Question: my asp boundfield:
'''
<asp:BoundField DataField = "SiteUrl" HtmlEncode="false" HeaderText = "Team Site URL" SortExpression = "SiteUrl" ></asp:BoundField>
'''
My itextsharpcode
'''
for (int i = 0; i < dtUIExport.Rows.Count; i++)
{
for (int j = 0; j < dtUIExport.Columns.Count; j++)
{
if (j == 1)
{ continue; }
string cellText = Server.HtmlDecode(dtUIExport.Rows[i][j].ToString());
// cellText = Server.HtmlDecode((domainGridview.Rows[i][j].FindControl("link") as HyperLink).NavigateUrl);
// string cellText = Server.HtmlDecode((domainGridview.Rows[i].Cells[j].FindControl("hyperLinkId") as HyperLink).NavigateUrl);
iTextSharp.text.Font font = new iTextSharp.text.Font(bf, 10, iTextSharp.text.Font.NORMAL);
font.Color = new BaseColor(domainGridview.RowStyle.ForeColor);
iTextSharp.text.pdf.PdfPCell cell = new iTextSharp.text.pdf.PdfPCell(new Phrase(12, cellText, font));
pdfTable.AddCell(cell);
}
}
'''
domainGridview is the grid name. However I am manipulating the pdf using data table.
The hyperlink is coming in this way
<URL>
How to rip the addtional link?
Edit: i have added the screenshot of pdf file
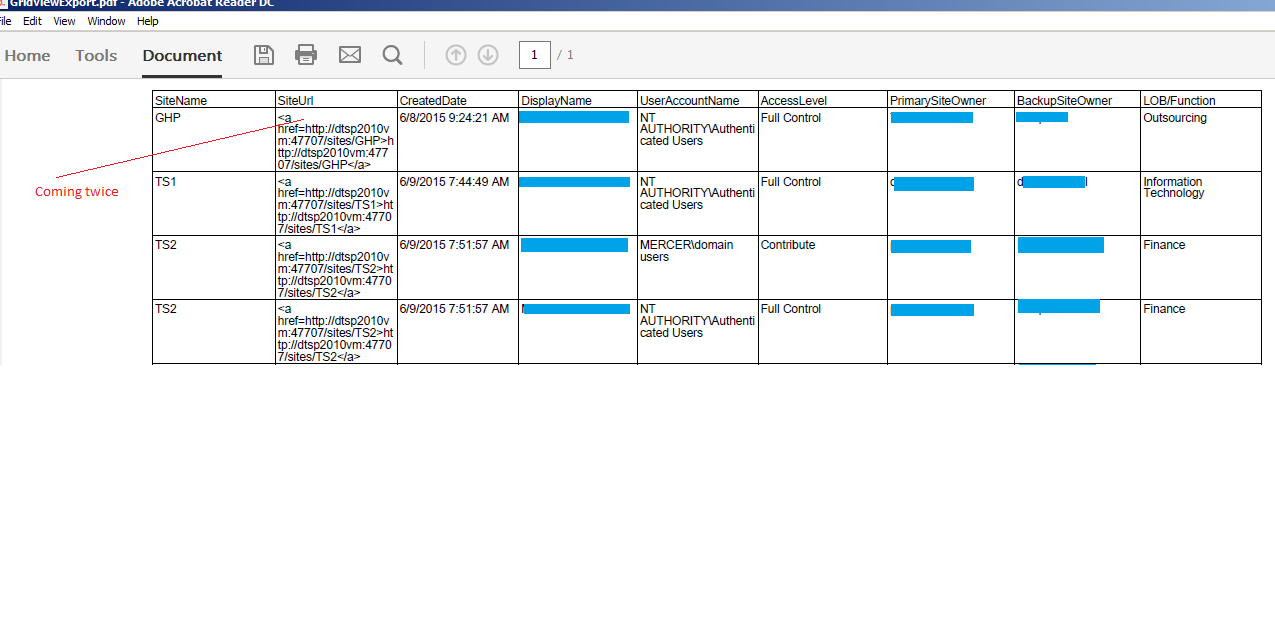
Answer: Your initial question didn't get an answer because it is rather misleading. You claim , but that's not true. From the point of view, the link is shown as HTML syntax:
'''
<a href="http://stackoverflow.com">http://stackoverflow.com</a>
'''
This is the HTML definition of that is stored in the 'cellText' parameter.
You are adding this content to a 'PdfPCell' as if it were a simple 'string'. It shouldn't surprise you that iText renders this 'string' as-is. It would be a serious bug if iText didn't show:
'''
<a href="http://stackoverflow.com">http://stackoverflow.com</a>
'''
If you want the HTML to be rendered, for instance like this: <URL>.
Parsing HTML for use in a 'PdfPCell' is explained in the following question: <URL>
When you have '<a href="http"//stackoverflow.com">http://stackoverflow.com</a>', you are talking about HTML, not just ordinary text. There's a big difference.